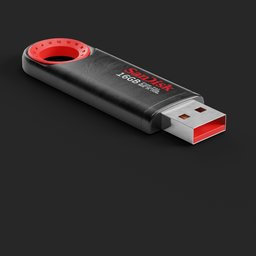
Label: electronics